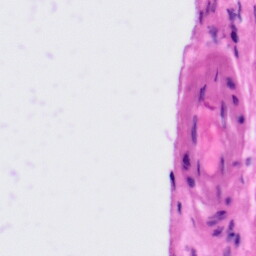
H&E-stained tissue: Tonsil